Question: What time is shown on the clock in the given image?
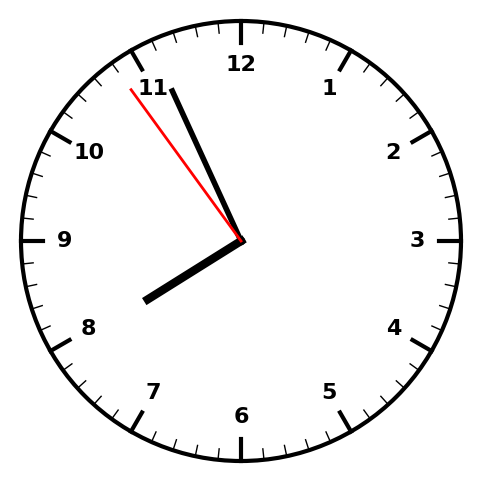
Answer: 07:55:54